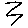
Label: zigzag